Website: ulta-beauty
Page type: billing-address
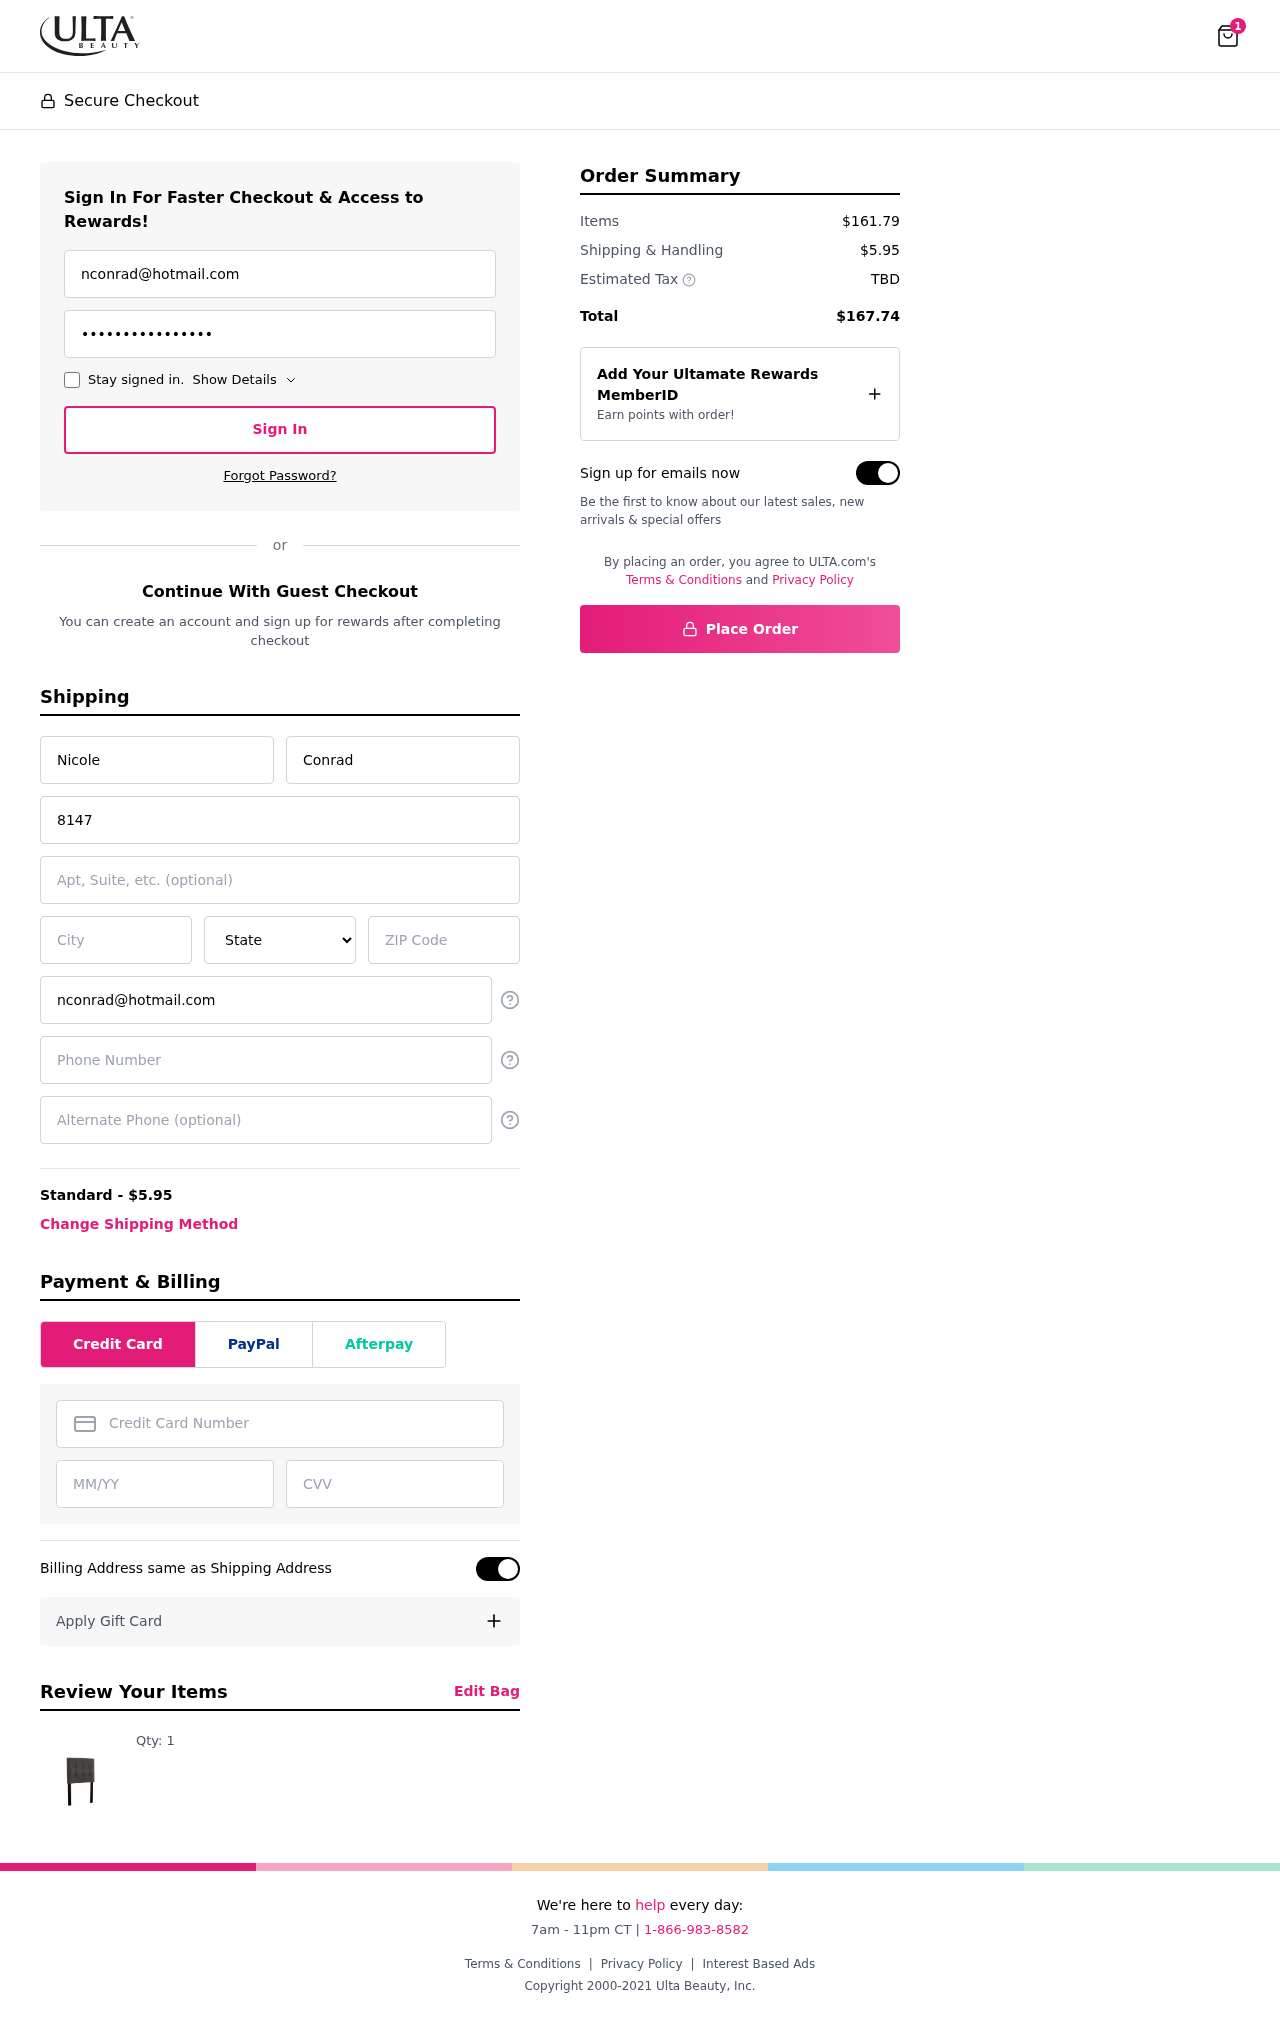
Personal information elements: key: PII_STATE
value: Nebraska
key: PII_EMAIL
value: nconrad@hotmail.com
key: PII_FIRSTNAME
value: Nicole
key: PII_LASTNAME
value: Conrad
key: PII_STREET
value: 81478 Mark Alley
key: PII_STREET2
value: Apt. 636
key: PII_CITY
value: Lake Tylerport
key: PII_POSTCODE
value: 65863
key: PII_PHONE
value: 5592376493
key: PII_ALT_PHONE
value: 3567196574
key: PII_CARD_NUMBER
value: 2470 5924 7120 7244
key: PII_CARD_EXPIRY
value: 07/29
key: PII_CARD_CVV
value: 208
Product elements: key: PRODUCT1_QUANTITY
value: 1
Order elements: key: ORDER_NUM_ITEMS
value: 1
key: ORDER_SHIPPING_COST
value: $5.95
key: ORDER_SUBTOTAL
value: $161.79
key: ORDER_TOTAL
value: $167.74